Question: From inside NSManagedObjectContext -save: I am getting this message:
> Program received signal: "SIGABRT".warning: Unable to read symbols for
/Developer/Platforms/iPhoneOS.platform/DeviceSupport/4.2.1
(8C148)/Symbols/Developer/usr/lib/libXcodeDebuggerSupport.dylib
(file not found).
This happens when I delete an Experiment object with to-many with Run which has to-many with Sample which has to-one with Data. Experiment also has to-many with Page which has to-many with Display which has to-many to Run. I mention this to point out the cyclical nature of the graph. Here is a simplified graph of model:

An Experiment a top level entity with which the user interacts. An Experiment contains multiple Run objects. A Run is a collection of data starting at a particular time and ending at a later time. Since data can be collected from multiple sources simultaneously, there is a Sample for each source for each Run. An Experiment contains data and this data needs to be viewed and interacted with. So, each Experiment has some number of Page objects and each Page contains some number of Displays (e.g., graphs, meters). A Display is configured to display some subset of the Runs that belong to the Experiment. So, while an Experiment may contains dozens of Runs, one of its Pages will only display a few of those Runs at a time. The Display entity maintains this list. A Display is a view. A view will reference a Display object and be notified of changes to the Display object.
I had been using Delete Rules but have now switched to "No Action" delete rules in combination with -prepareForDeletion methods for all of these classes. This change made no difference. In both cases, the error message is the same.
Interestingly, when I relaunch the app, all the objects that were marked for deletion have been deleted.
Also, if an Experiment has no Run objects, then deletion works without incidence. For that matter, deleting a single Run from an Experiment also works.
I am hoping that someone has seen something like this and can offer advice on what would cause this. Or, if someone has advice on how to get libXcodeDebuggerSupport.dylib for iOS 4.2.1, that might also be helpful.
I followed advice found <URL> and was able to get Xcode to find libXcodeDebuggerSupport.dylib for iOS 4.2.1. But this did not help at all in diagnosing problem - which persists.
After reading a bit and downloading a version of unwind-sjlj.c, it seems that I am dealing with something like an uncaught exception. I am not sure how this helps me...
Thanks to Kamchatka, I did something I probably should have done a few days ago: turned on "Stop on Objective-C Exceptions". This allowed me to see that a reference to a deleted object was still being held - and, worse, was key-value observing the deleted object. Fixing this fixed problem and I was able to revert to using delete rules rather than -prepareForDeletion methods.
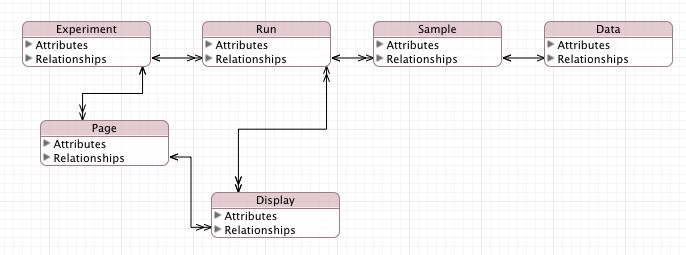
Answer: You should try to activate "Run > Stop on Objective-C exception". It allowed me to find the place where there was an access to an object turned into fault which was the root cause of the problem.